Aerial crown-view tile of a tropical tree (Barro Colorado Island, Panama), acquired 20240716:
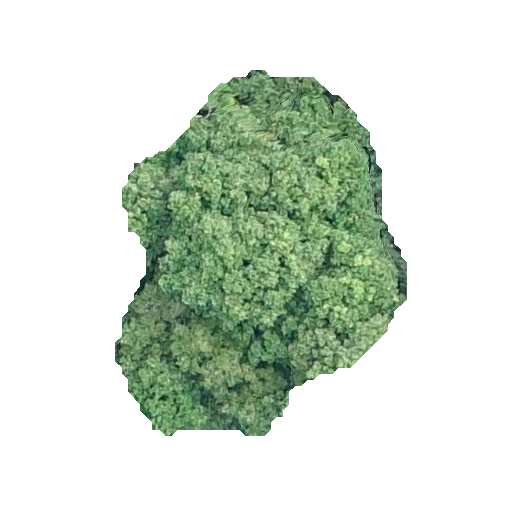
Species: Prioria copaifera
GBIF accepted scientific name: Prioria copaifera
Crown area: 118.845 m²